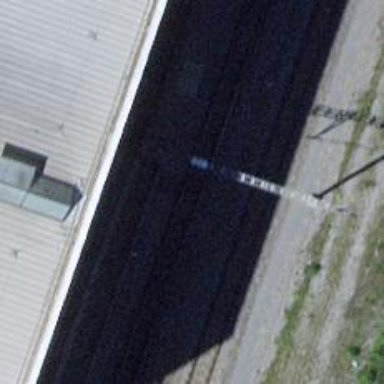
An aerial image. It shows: Railway switch.